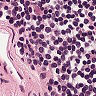
Metastatic tissue present: no